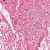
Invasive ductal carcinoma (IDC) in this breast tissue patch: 0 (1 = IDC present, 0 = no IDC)